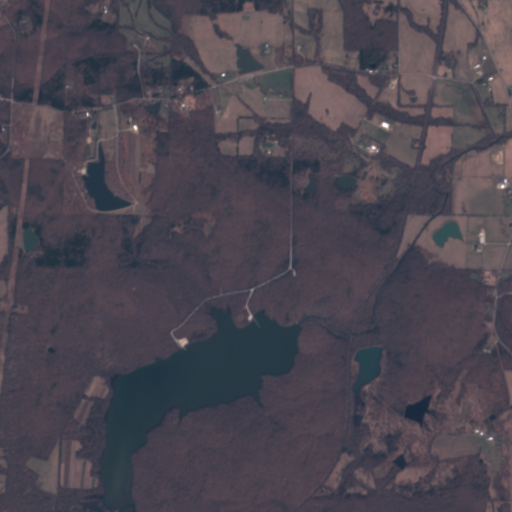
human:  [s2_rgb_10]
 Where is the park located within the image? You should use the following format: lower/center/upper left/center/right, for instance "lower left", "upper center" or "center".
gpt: The park is located in the upper right of the image.
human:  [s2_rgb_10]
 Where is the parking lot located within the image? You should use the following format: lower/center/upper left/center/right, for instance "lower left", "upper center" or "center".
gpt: The parking lot is located in the lower center of the image.
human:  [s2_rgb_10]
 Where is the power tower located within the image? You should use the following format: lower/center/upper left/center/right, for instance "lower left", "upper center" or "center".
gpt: The power tower is located in the left of the image.
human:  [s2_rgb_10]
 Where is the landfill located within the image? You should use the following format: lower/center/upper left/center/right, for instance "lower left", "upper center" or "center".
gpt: There is no landfill in the image.